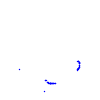
Particle: proton